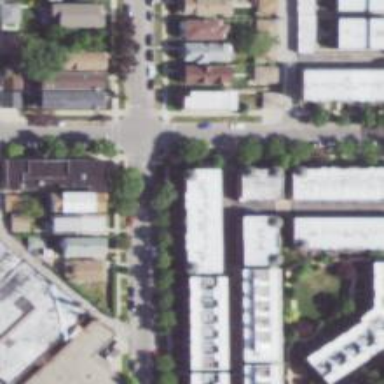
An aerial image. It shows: Alley classified as service road.